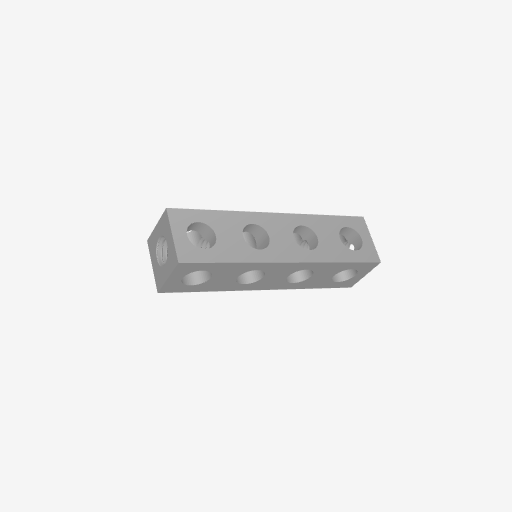
Part: SquareBeam4H